Interaction volume radius: 5 \u00c5
Interaction volume height: 35 \u00c5
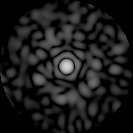
Disorder parameter: 0.8321